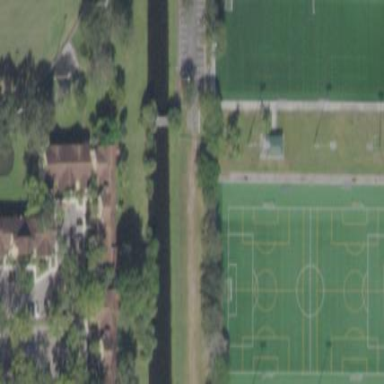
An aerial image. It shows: Grass pitch designated for soccer.